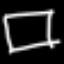
Label: square